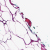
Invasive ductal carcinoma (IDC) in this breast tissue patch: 0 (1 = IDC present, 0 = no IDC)